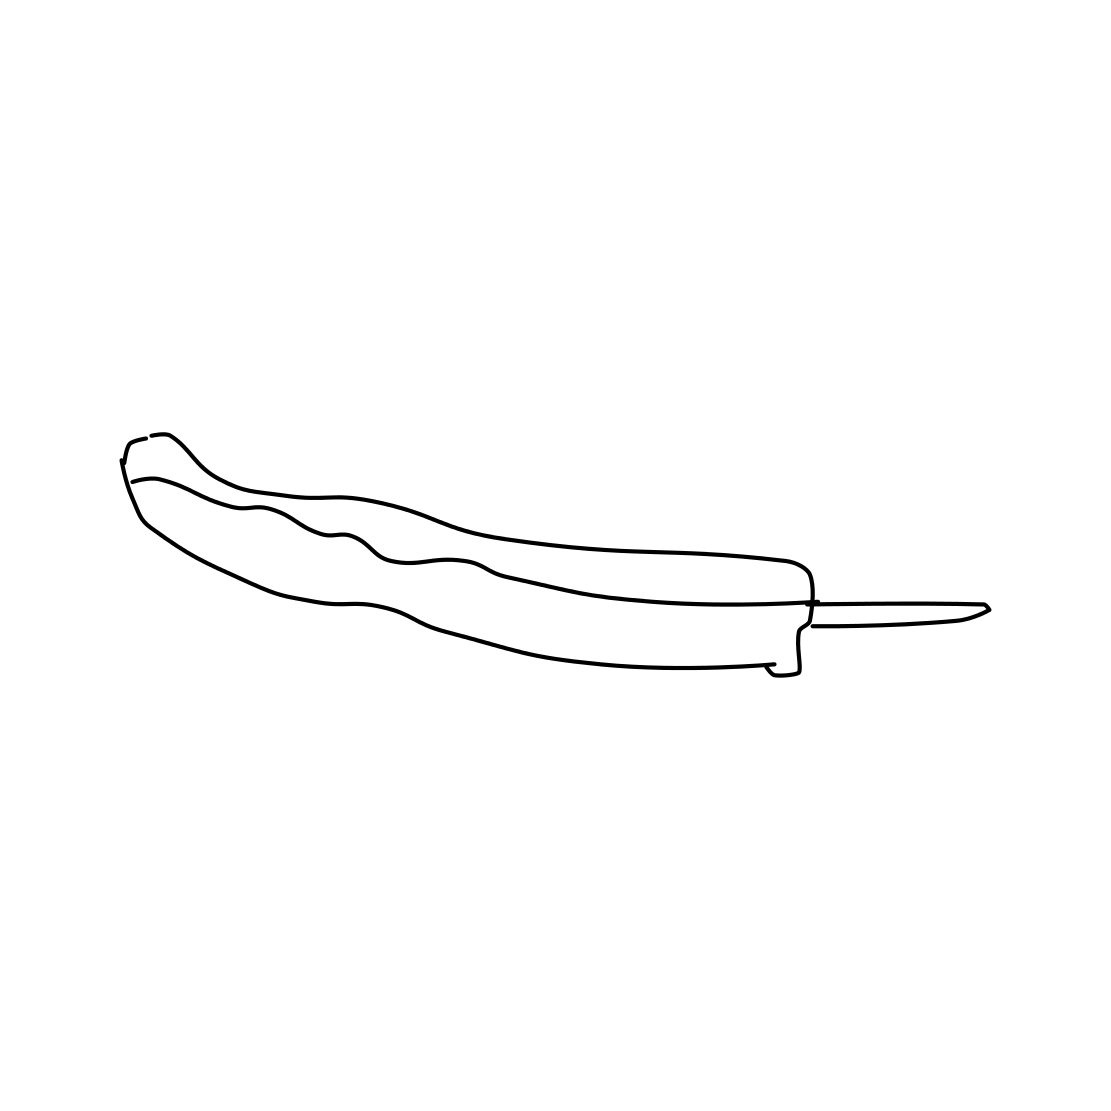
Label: feather